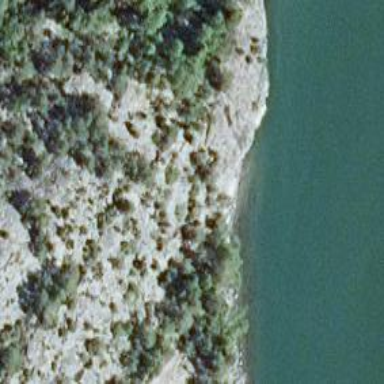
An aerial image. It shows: Cliff in nature.